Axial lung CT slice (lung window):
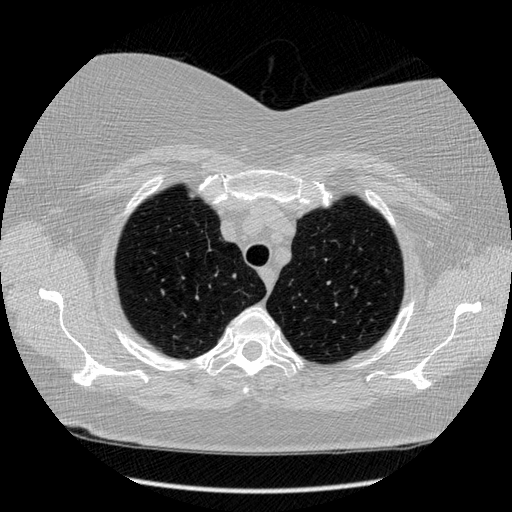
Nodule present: no